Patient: sex M, age 31
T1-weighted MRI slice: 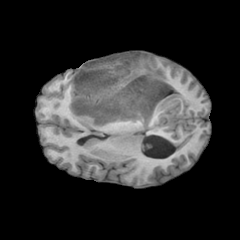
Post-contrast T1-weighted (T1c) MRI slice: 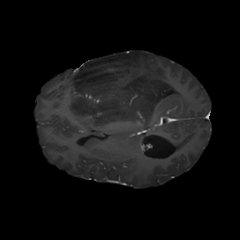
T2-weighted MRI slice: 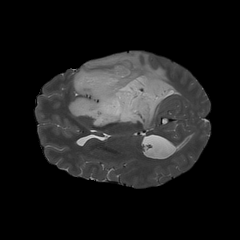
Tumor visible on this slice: yes
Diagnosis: Astrocytoma, IDH-mutant
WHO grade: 3